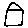
Label: house